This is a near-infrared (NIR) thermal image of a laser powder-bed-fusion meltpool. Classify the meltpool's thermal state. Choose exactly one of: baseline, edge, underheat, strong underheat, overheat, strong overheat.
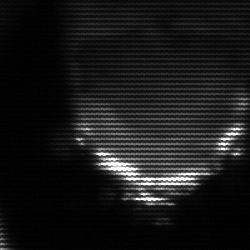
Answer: edge